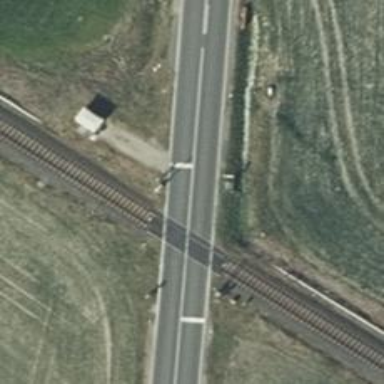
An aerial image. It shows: Level crossing with lights and saltire markings.